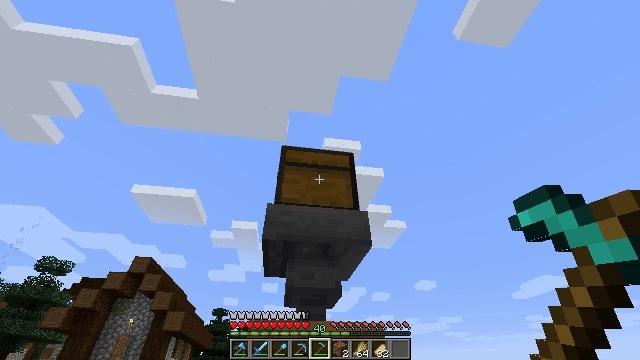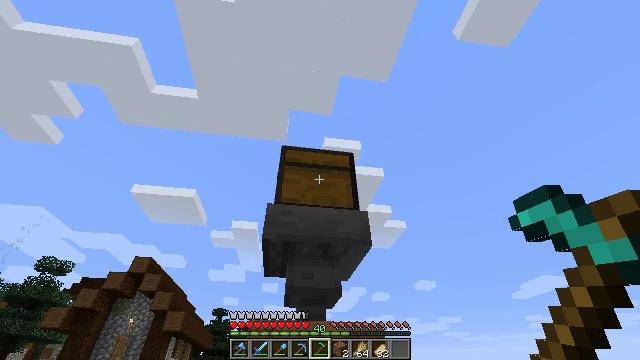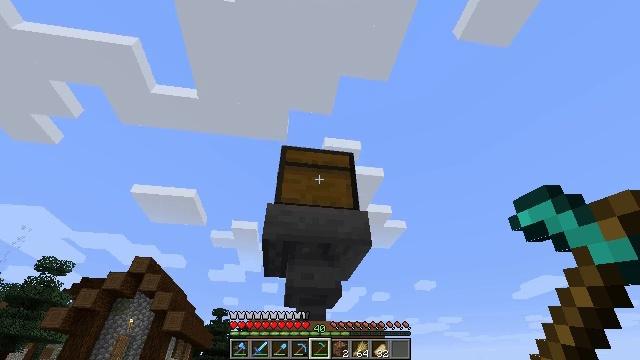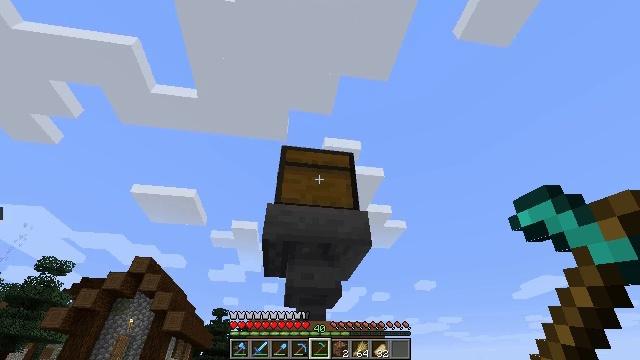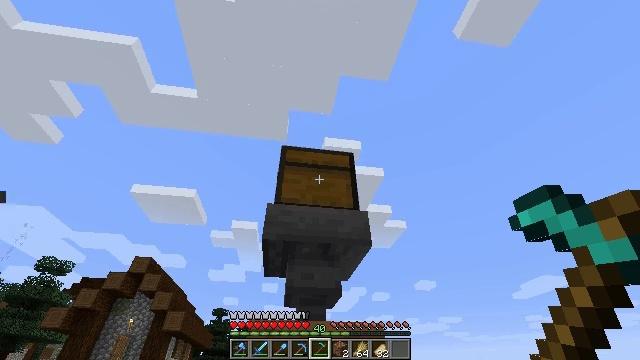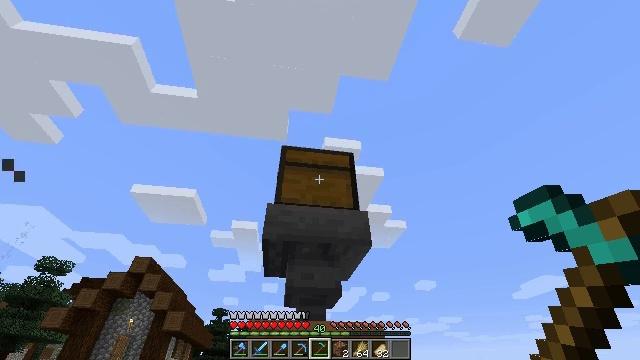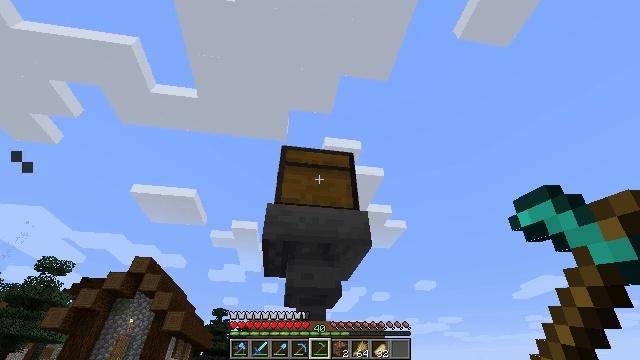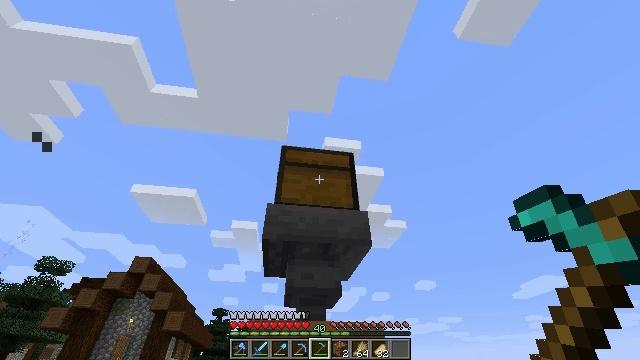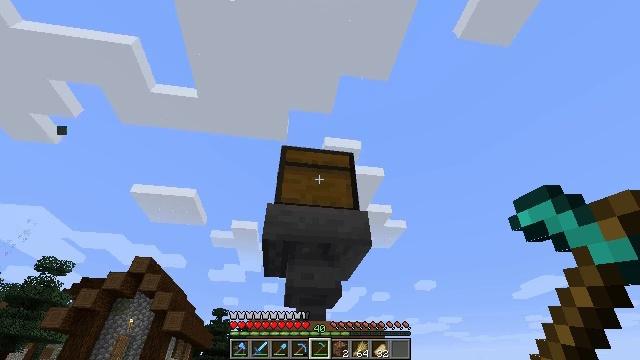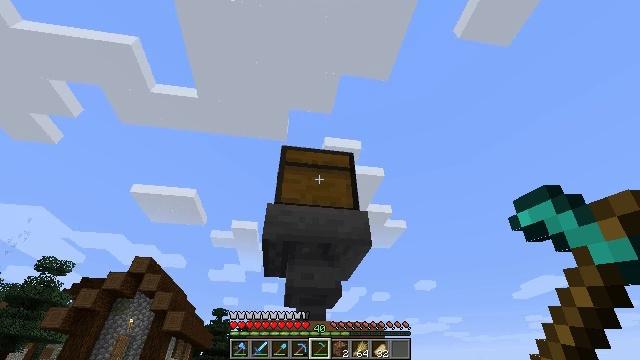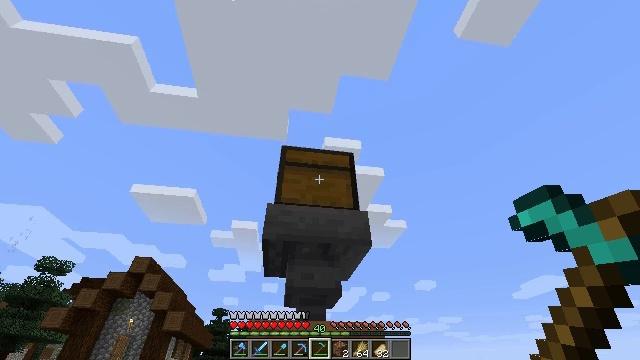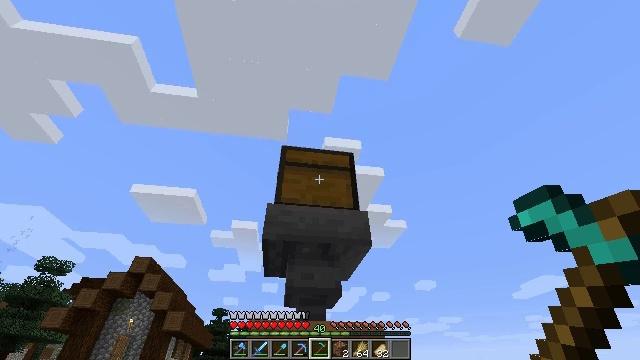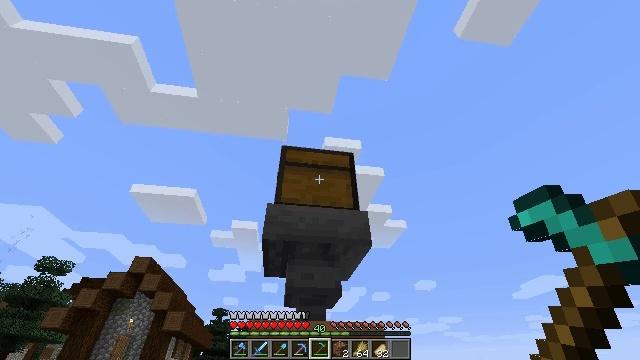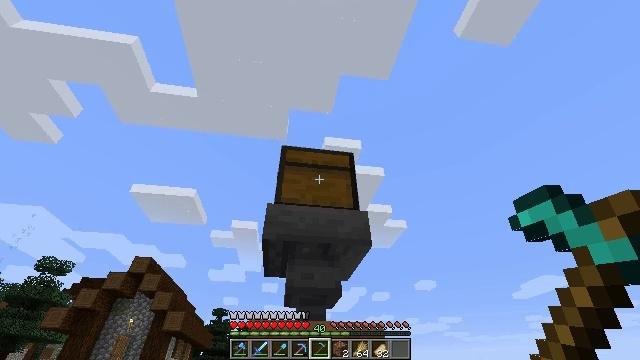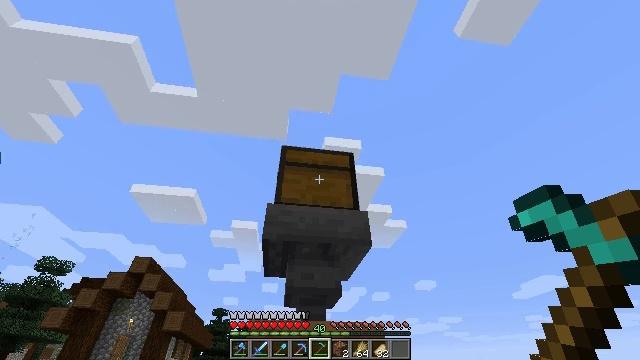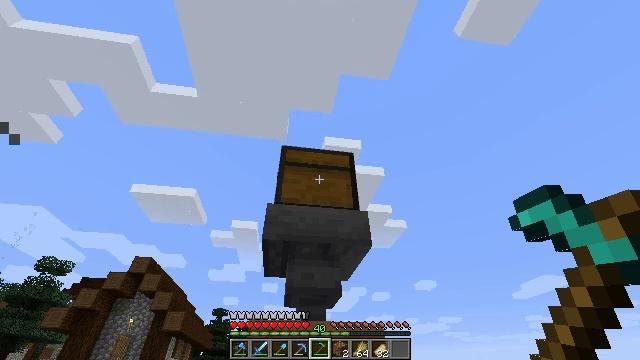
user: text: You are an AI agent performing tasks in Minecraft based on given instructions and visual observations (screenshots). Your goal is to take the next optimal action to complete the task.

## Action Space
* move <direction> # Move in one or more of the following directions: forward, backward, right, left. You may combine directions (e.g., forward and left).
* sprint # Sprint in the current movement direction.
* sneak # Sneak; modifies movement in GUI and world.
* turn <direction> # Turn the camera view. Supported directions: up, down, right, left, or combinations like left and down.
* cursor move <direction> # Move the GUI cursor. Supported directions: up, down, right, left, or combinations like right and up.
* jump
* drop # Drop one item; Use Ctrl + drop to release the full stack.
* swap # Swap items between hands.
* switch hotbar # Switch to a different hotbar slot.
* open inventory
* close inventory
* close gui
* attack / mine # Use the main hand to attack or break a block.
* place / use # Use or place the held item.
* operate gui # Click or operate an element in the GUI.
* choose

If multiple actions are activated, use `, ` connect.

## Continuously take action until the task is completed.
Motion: motion action
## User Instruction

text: Dig up carrots from the soil.
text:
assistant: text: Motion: no_op
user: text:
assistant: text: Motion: no_op
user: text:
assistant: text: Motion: no_op
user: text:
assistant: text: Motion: no_op
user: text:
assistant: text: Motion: no_op
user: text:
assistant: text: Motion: no_op
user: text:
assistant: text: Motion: no_op
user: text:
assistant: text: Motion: no_op
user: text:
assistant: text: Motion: no_op
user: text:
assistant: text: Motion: no_op
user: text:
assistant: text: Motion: no_op
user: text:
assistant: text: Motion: no_op
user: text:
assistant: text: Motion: no_op
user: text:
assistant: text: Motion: no_op
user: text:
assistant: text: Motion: no_op
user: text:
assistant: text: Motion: no_op
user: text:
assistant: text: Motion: no_op
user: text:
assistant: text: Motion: turn right
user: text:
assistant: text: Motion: turn right and down
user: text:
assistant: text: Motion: turn right and down
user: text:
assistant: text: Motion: turn right and down
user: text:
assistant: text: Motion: turn right and down
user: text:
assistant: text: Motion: turn right and down
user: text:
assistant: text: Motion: turn down
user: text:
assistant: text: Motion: turn left and down
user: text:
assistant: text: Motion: turn down
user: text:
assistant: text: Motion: turn right and down
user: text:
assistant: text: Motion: turn right and down
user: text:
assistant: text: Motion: turn right
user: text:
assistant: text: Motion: turn right and up